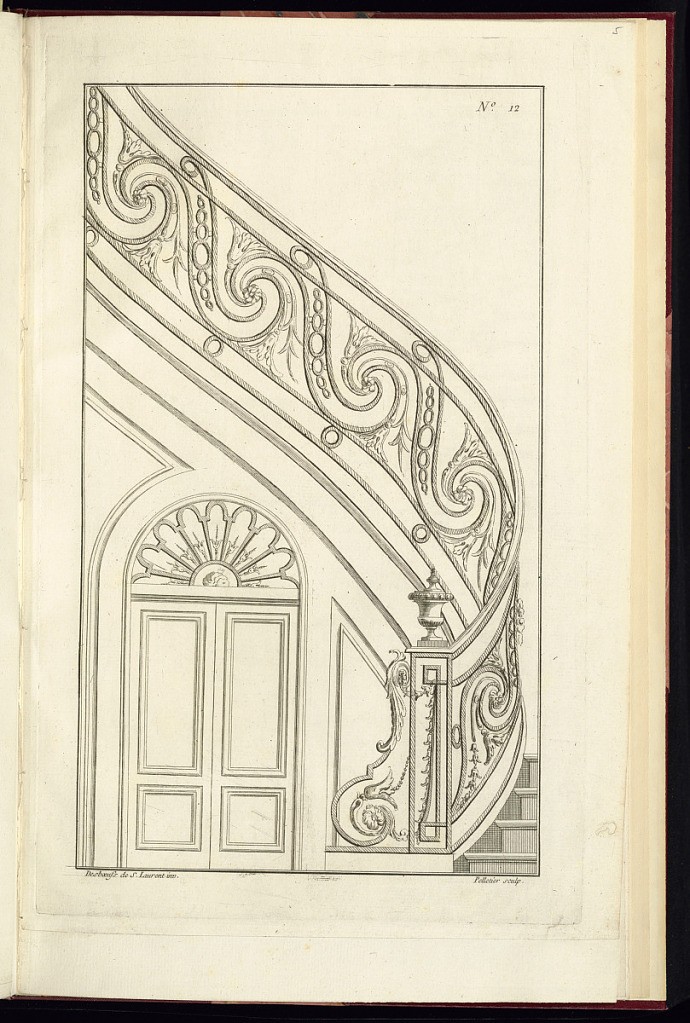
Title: Staircase Balustrade Design
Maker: Laurent Desboeufs de Saint-Laurent, French, active 1763 – 1776
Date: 1772–77
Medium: Etching and engraving on paper
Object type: Print
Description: A design for a wrought-iron staircase balustrade featuring a wave pattern, ovals, rosettes, scrolling leaves, acanthus leaves, and fleurons with a sculpted vase newel finial decorated with gadrooning. There is a set of double doors to the left, below the staircase. The plate is numbered and signed.